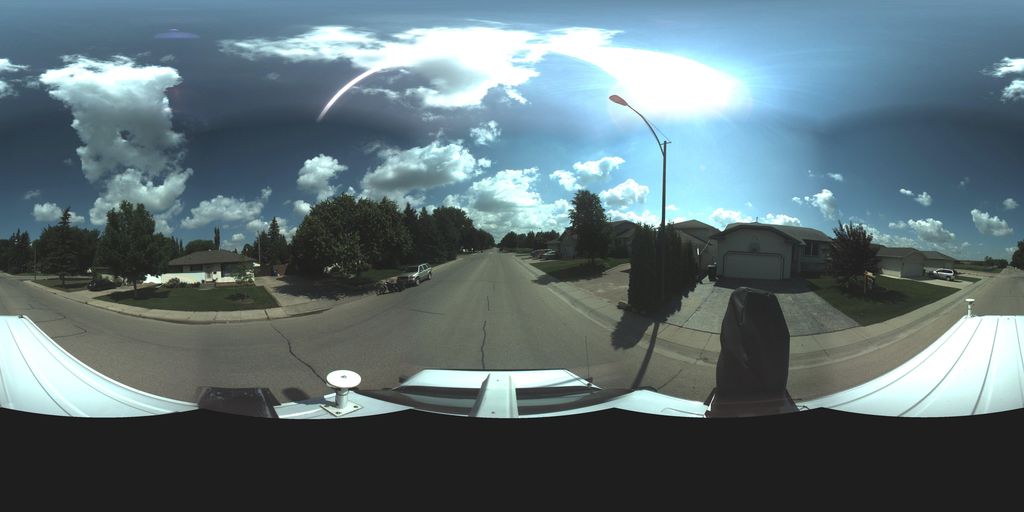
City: saskatoon